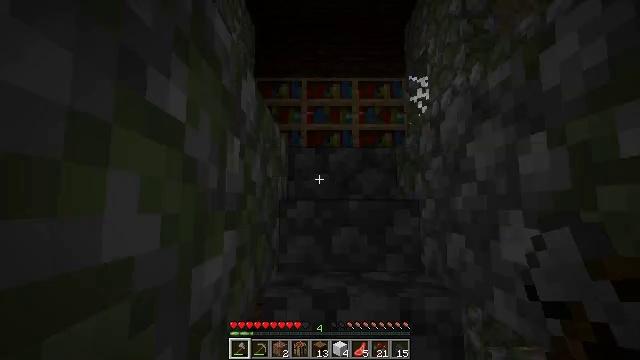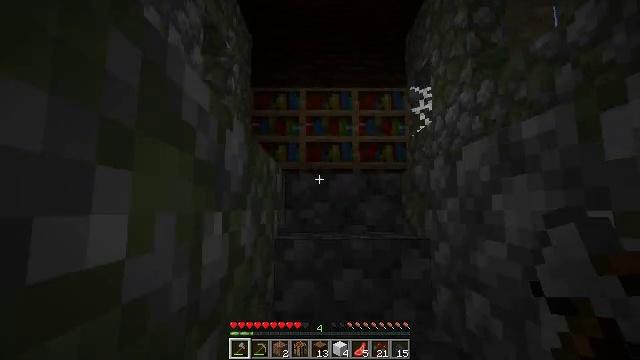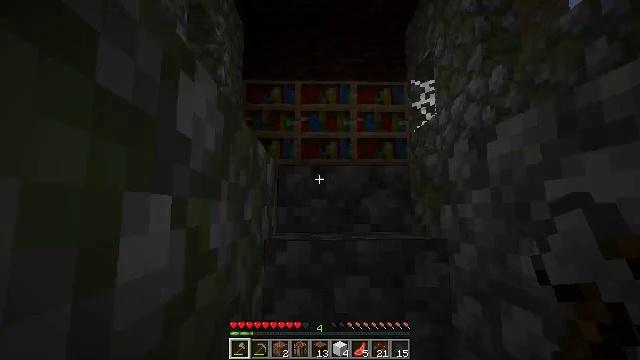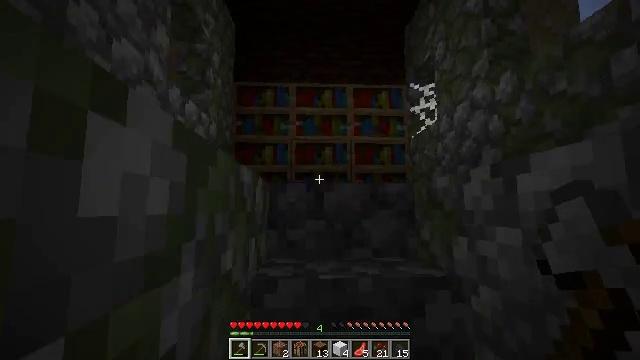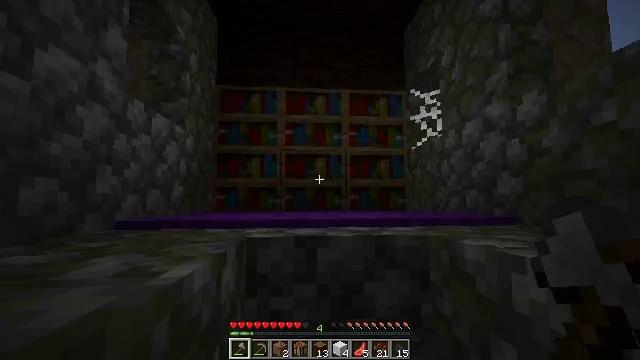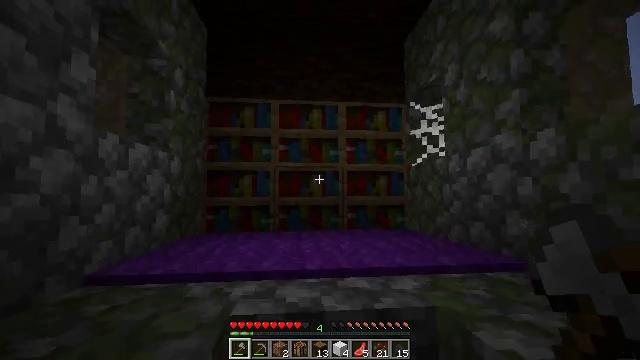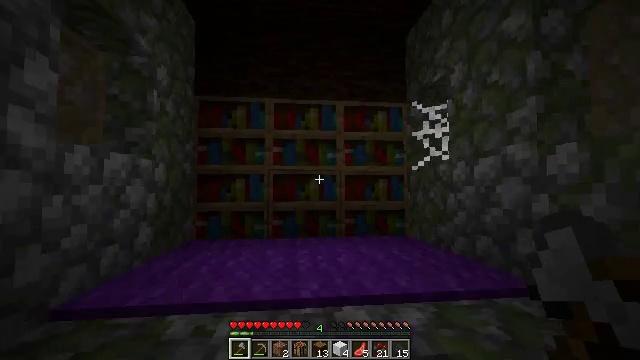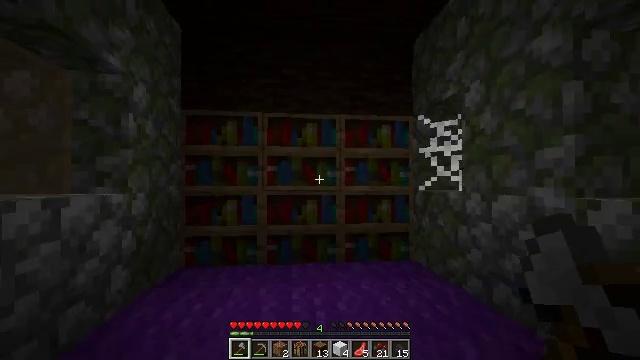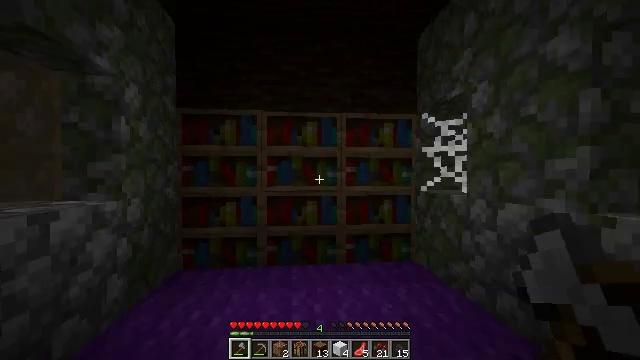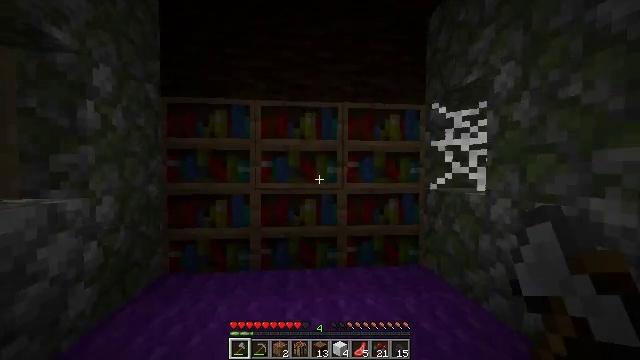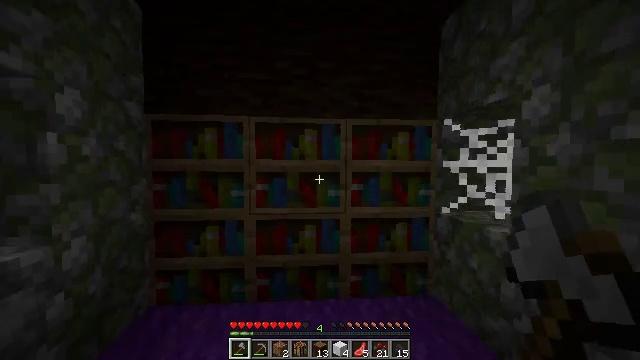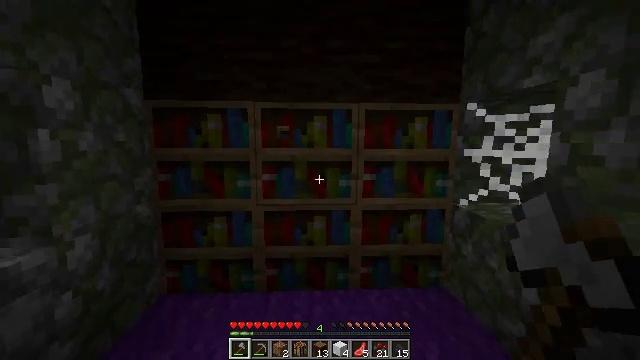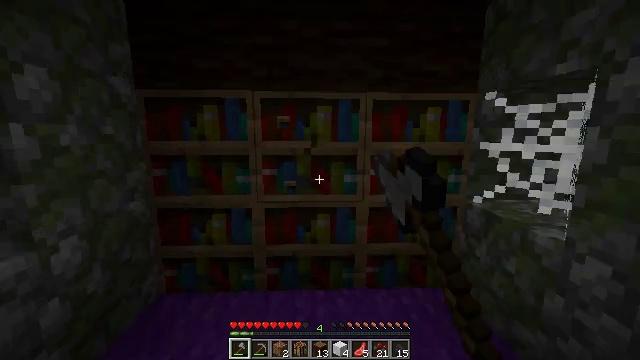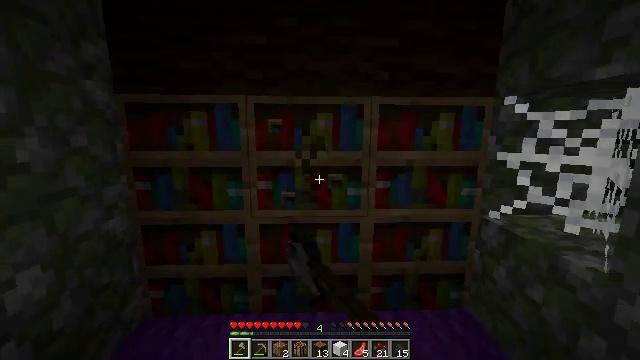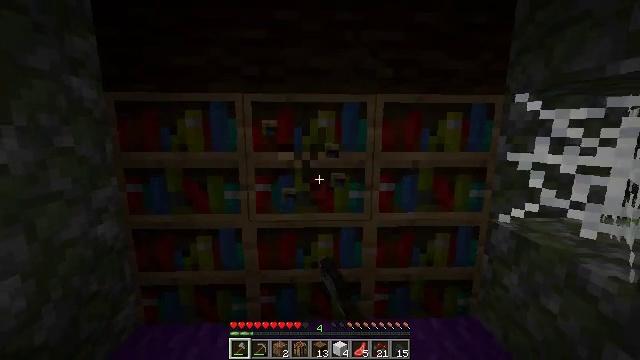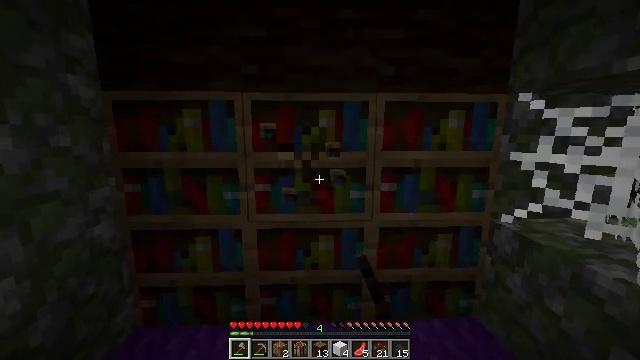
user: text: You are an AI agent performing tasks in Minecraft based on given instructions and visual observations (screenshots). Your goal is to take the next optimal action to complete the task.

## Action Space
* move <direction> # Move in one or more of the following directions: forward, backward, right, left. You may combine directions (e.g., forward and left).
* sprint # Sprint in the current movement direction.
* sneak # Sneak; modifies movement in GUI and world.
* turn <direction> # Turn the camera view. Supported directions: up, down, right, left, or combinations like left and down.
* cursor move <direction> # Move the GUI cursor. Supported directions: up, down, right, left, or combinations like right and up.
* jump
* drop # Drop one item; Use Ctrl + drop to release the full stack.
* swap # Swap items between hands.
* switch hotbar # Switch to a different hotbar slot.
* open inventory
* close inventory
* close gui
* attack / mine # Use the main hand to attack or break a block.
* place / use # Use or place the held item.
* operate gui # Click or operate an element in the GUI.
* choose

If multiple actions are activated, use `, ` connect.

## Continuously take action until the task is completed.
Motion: motion action
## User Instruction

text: Destroy the bookshelf.
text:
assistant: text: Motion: move forward
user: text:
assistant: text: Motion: move forward, turn right
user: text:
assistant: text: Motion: move forward, turn right
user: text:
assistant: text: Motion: move forward, turn right
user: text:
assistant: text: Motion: move forward, turn down
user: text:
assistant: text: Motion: move forward, turn down
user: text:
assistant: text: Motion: move forward, turn down
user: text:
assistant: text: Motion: move forward, turn down
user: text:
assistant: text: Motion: move forward
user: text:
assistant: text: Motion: move forward, turn down
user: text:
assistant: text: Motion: move forward, turn left and down, attack / mine
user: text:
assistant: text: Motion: move forward, turn down, attack / mine
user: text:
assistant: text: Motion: attack / mine
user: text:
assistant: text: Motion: attack / mine
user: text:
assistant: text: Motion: attack / mine
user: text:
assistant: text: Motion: attack / mine
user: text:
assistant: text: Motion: attack / mine
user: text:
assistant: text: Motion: attack / mine
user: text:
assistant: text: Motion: attack / mine
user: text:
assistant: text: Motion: attack / mine
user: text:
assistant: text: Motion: attack / mine
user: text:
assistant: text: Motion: attack / mine
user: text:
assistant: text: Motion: attack / mine
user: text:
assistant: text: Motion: attack / mine
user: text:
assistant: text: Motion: attack / mine
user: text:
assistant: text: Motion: turn left and down, attack / mine
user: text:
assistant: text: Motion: turn left and down, attack / mine
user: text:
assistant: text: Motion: turn left and down, attack / mine
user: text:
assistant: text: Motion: turn down, attack / mine
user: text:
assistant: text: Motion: attack / mine